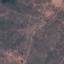
Land use / land cover class: HerbaceousVegetation